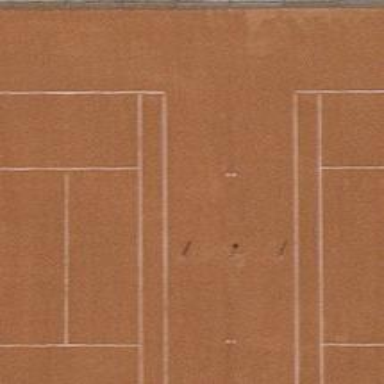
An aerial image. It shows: Tennis court on pitch designated for leisure land.